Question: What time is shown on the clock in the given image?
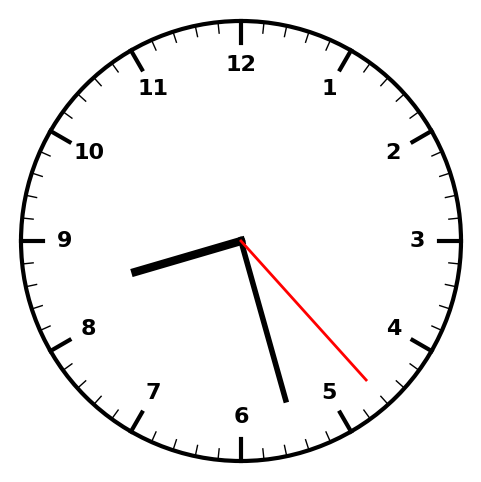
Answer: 08:27:23